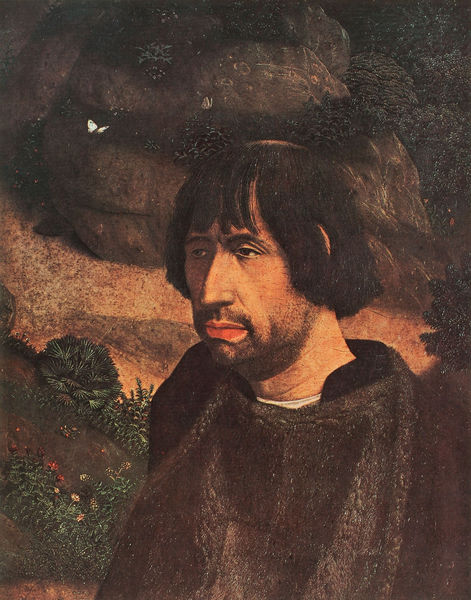
Titel: Portrait of the Archdeacon Lluís Desplà, panel of the Pietà.
Künstler: Bartolomé Bermejo
Institution: Barcelona, Museu Nacional d’Art de Catalunya
Schlagwörter: dunkel, felsen, gemälde, gott, laub, mann, umhang, weiß, landschaft, bar, blume, blumen, braun, frisur, nase, schwarz, blick, rot, wiese, wolke, bart, betrunken, jacke, wand, augen, gesicht, kragen, stein, bild, portrait, einsamkeit, natur, strauch, sträucher, gold, haare, kutte, mantel, pflanzen, bruststück, lippe, lippen, traurig, düster, fels, ernst, finster, glatze, gewächs, schmetterling, schielen, jesus, priester, mönch, falter, tonsur, eremit, jude, haaare, tinsur